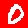
Digit: 0